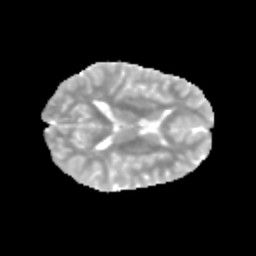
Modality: MD
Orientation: axial
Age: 13
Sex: female
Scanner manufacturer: siemens
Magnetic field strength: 3 T
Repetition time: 3.8 s
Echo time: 0.07 s